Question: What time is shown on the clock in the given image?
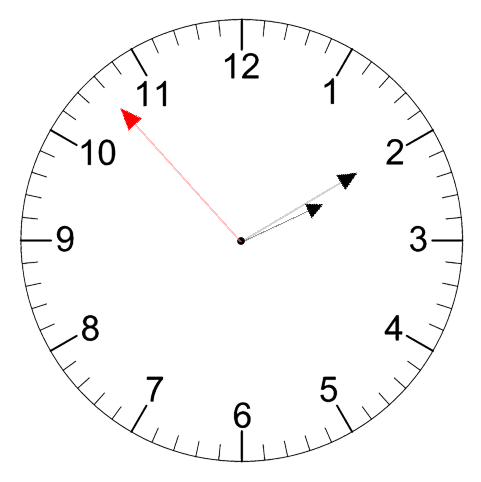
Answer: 02:09:53